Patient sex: M
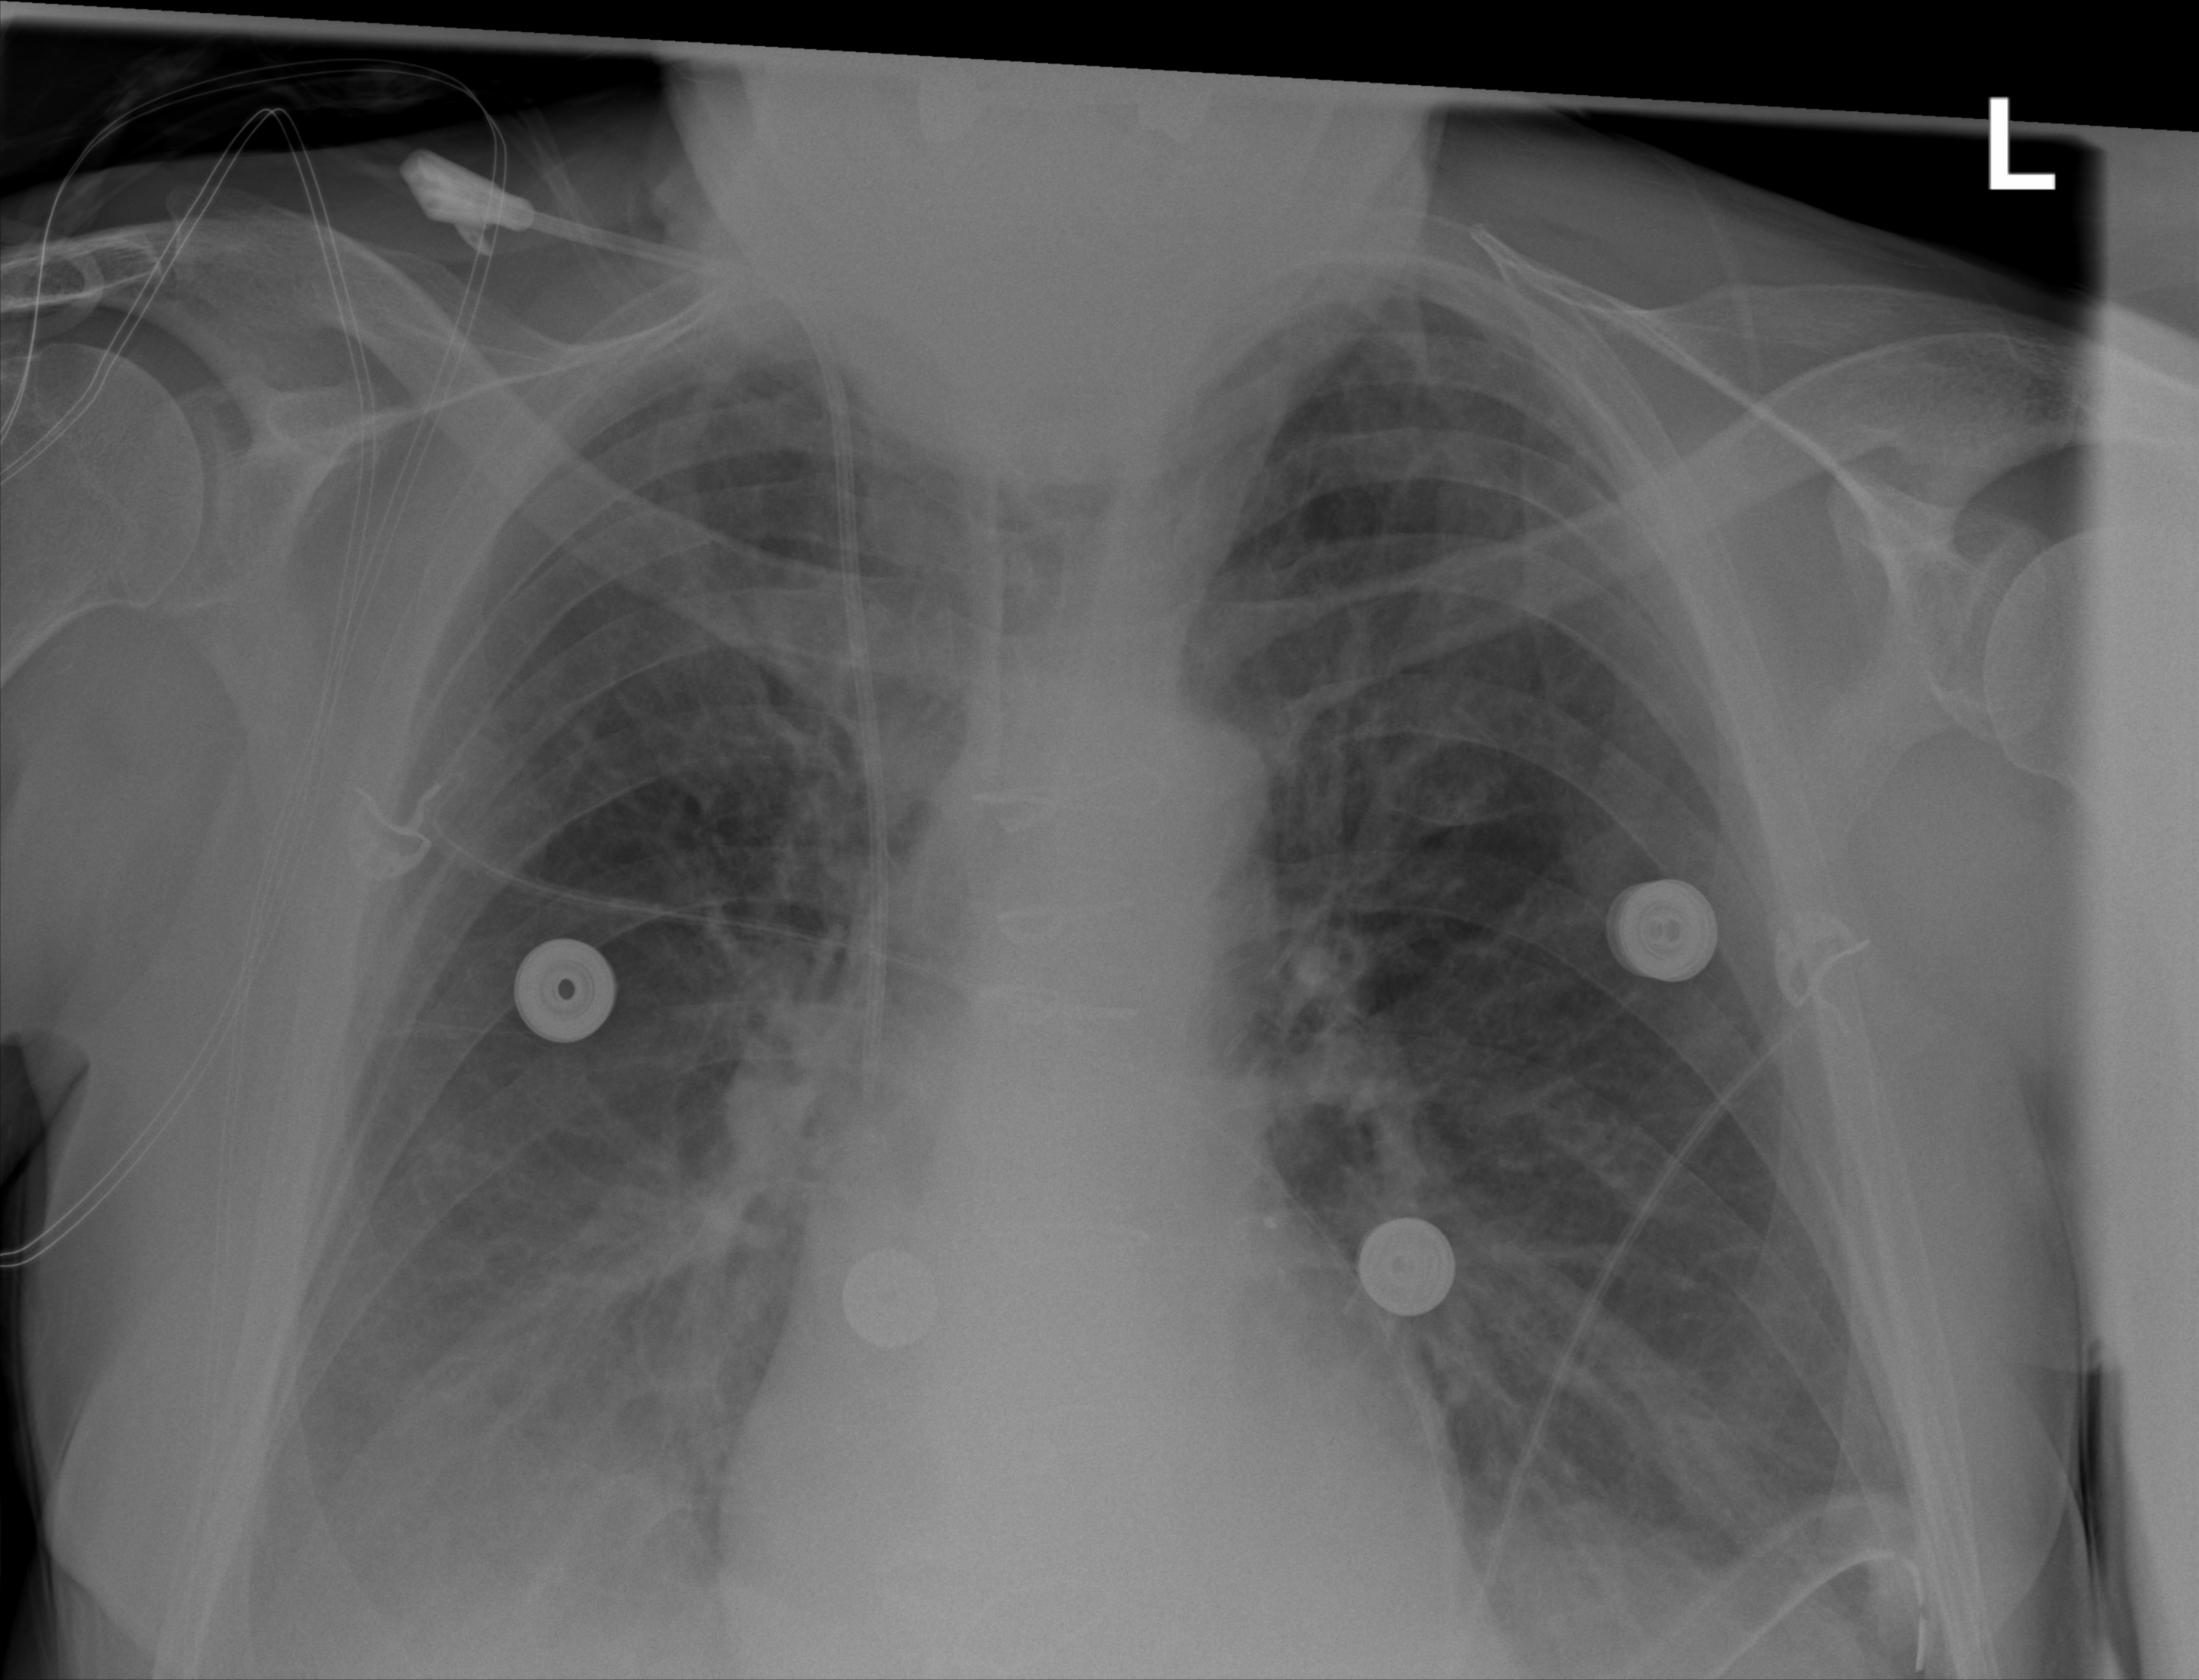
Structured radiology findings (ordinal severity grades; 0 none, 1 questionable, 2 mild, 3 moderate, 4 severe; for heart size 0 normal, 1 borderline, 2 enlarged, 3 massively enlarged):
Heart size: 0
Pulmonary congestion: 0
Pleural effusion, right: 2
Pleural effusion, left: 0
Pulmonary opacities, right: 0
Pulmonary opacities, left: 0
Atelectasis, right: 2
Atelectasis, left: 2